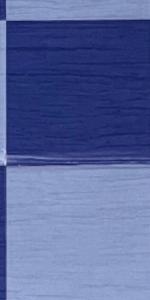
Label: Empty